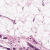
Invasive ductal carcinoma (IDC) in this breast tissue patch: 0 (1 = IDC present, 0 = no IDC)